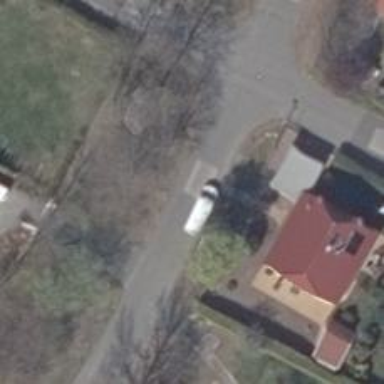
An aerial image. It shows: Traffic calming table.